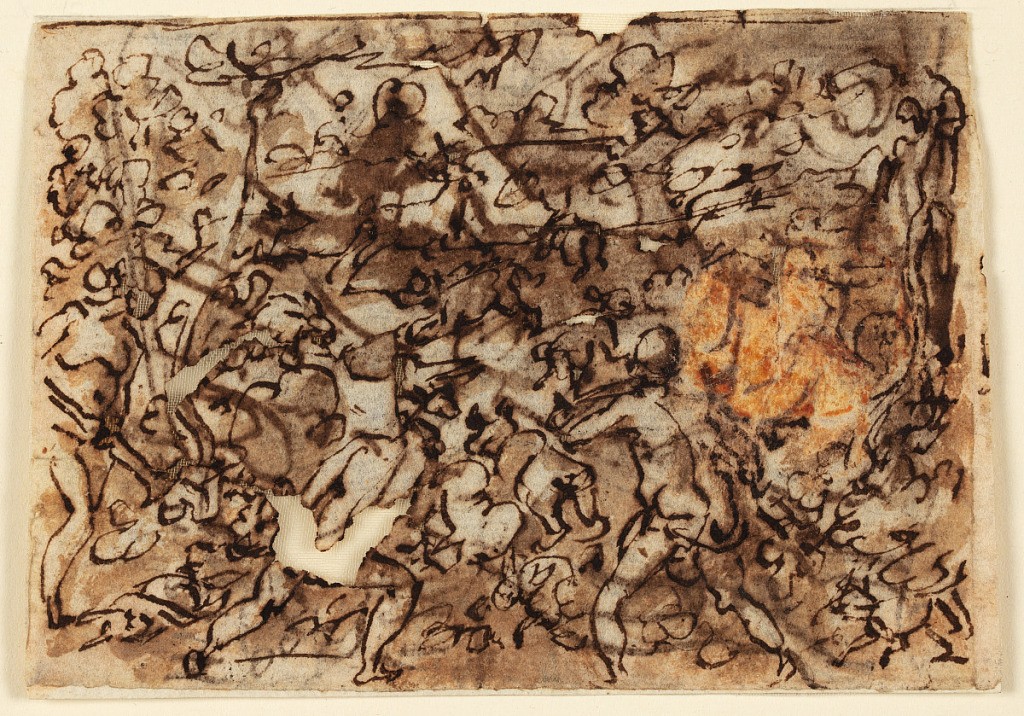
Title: Hunting with Torches in Mexico
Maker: Jan van der Straet, called Stradanus, Flemish, 1523–1605
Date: ca. 1580 – 1605
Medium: Pen and brown ink, brush and brown wash over black chalk on laid paper
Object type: Drawing
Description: Recto: Chaotic scene with men in the foreground using torches to drive animals out from the brush.
Verso: Battle with St. James on horseback, riding to the left.